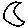
Label: moon